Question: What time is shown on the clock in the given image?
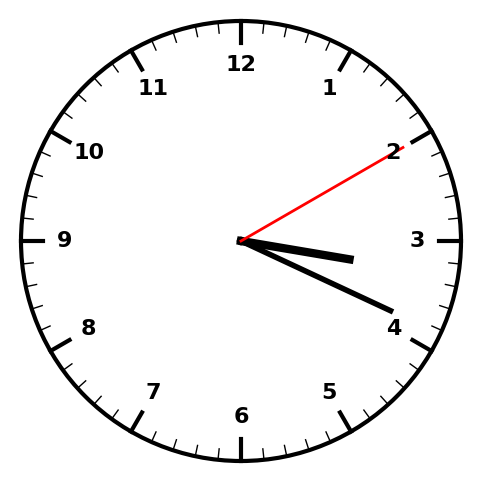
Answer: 03:19:10